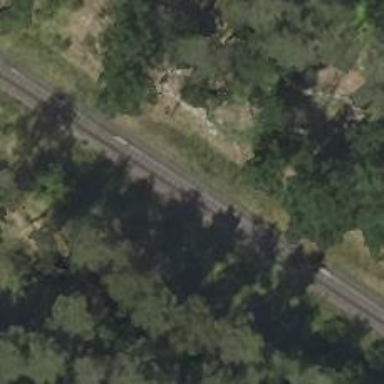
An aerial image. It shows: Solitary milestone along the railway.